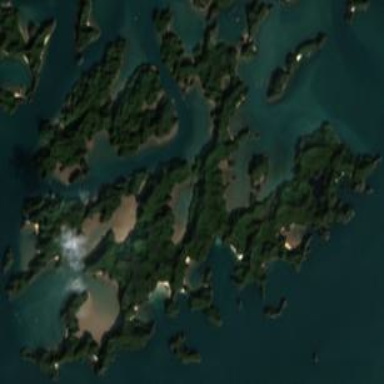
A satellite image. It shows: Island with natural coastline.